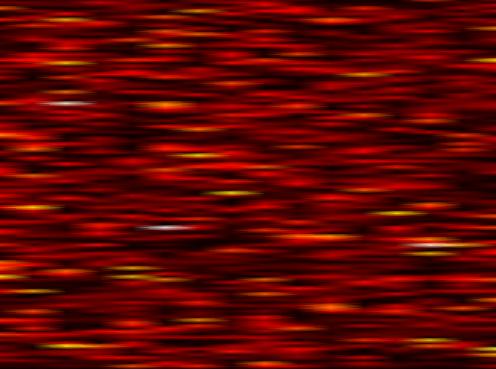
Label: UFMC